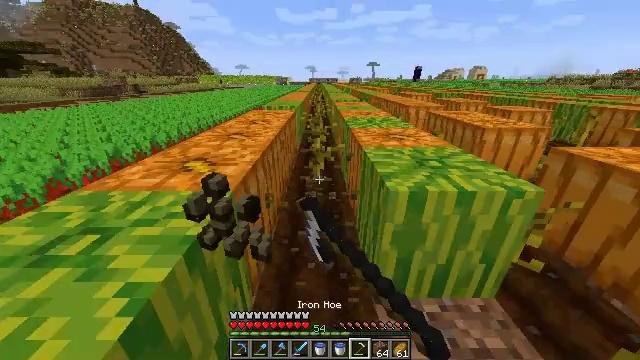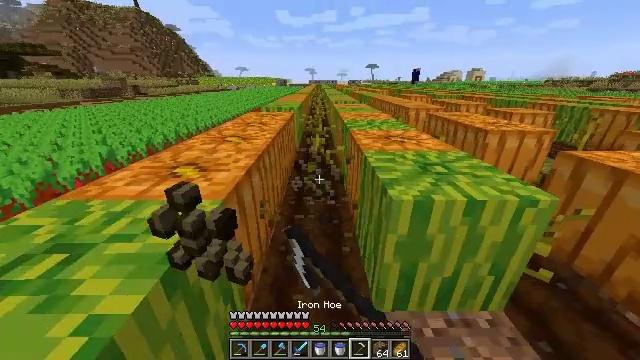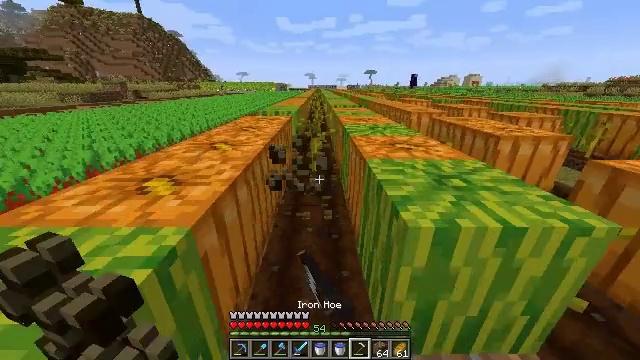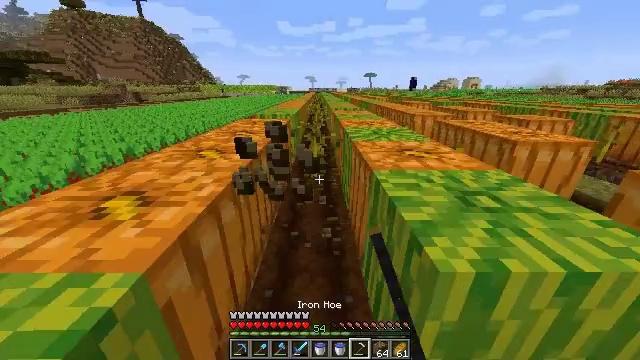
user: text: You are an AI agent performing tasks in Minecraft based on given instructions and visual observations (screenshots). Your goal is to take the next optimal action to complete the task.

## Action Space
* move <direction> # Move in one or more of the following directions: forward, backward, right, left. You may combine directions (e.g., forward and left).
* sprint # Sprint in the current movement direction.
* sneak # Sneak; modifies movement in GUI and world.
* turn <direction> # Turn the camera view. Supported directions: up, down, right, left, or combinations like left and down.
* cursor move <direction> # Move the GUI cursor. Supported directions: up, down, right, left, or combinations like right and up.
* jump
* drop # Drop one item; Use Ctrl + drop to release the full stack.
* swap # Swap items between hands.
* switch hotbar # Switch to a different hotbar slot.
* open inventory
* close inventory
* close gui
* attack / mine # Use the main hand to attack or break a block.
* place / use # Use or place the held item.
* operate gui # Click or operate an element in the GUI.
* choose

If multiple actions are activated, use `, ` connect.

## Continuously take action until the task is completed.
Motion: motion action
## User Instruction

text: Collect the melon stem for seeds.
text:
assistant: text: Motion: move forward, sprint, attack / mine
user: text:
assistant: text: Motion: move forward, sprint, attack / mine
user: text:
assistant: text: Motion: move forward, sprint, attack / mine
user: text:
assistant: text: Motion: sprint, attack / mine